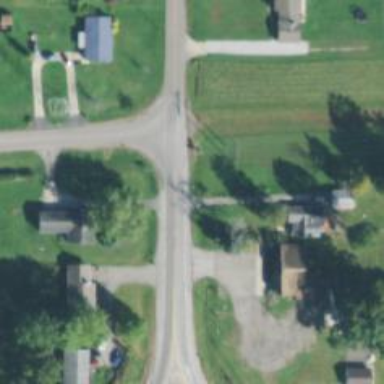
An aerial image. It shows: Stop road.